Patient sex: M
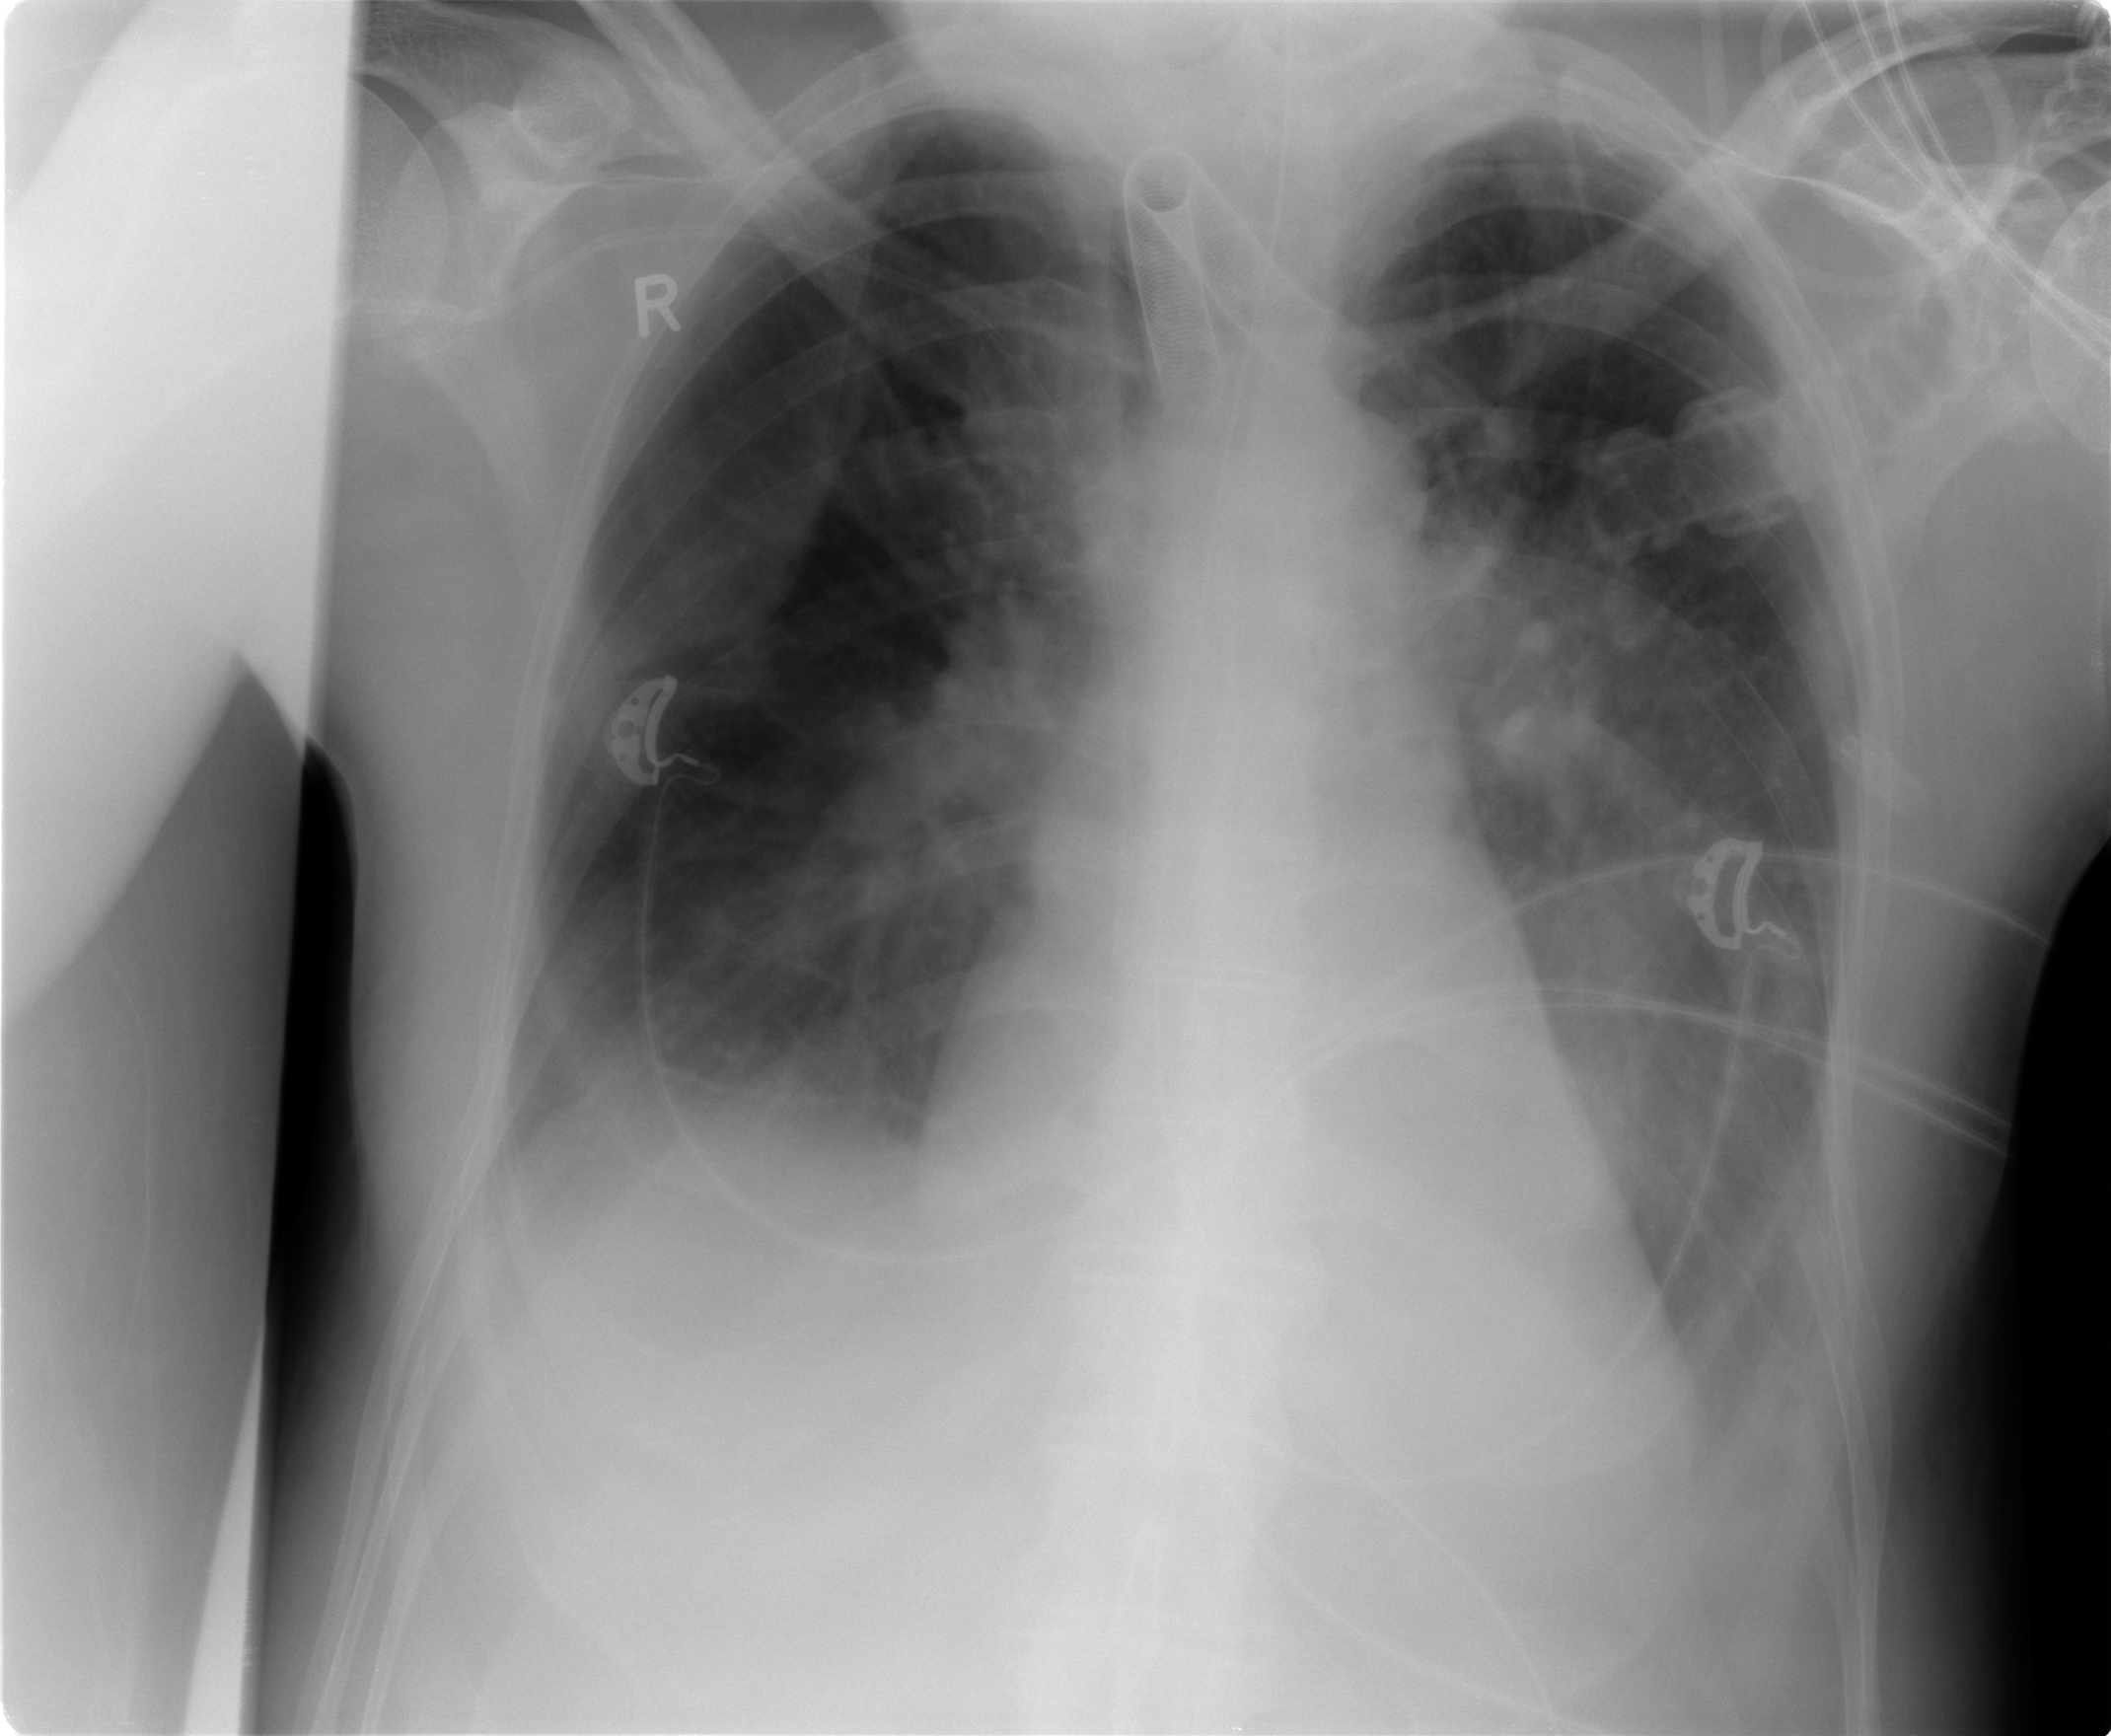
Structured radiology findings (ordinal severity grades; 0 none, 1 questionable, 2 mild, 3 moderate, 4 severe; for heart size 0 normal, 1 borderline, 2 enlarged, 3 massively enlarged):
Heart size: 0
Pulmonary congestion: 3
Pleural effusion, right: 2
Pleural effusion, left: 2
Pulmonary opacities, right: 2
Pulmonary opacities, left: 2
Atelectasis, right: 2
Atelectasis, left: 2